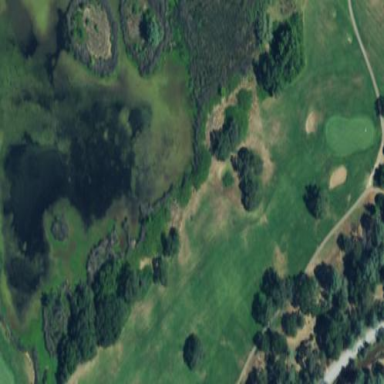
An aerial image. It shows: Picturesque scene of golf course with lateral water hazard.